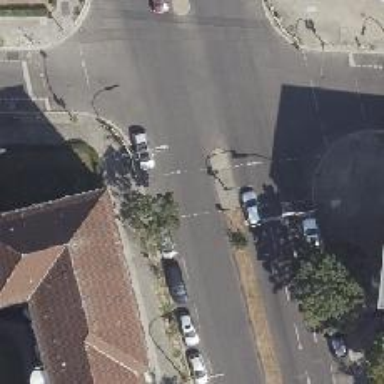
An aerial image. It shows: Crossing with traffic signals.